Question: # GDB in TUI-mode
When I use gdb in tui-mode the command line show strange behaviour. Maybe the fonts of my powerline make problems.
-

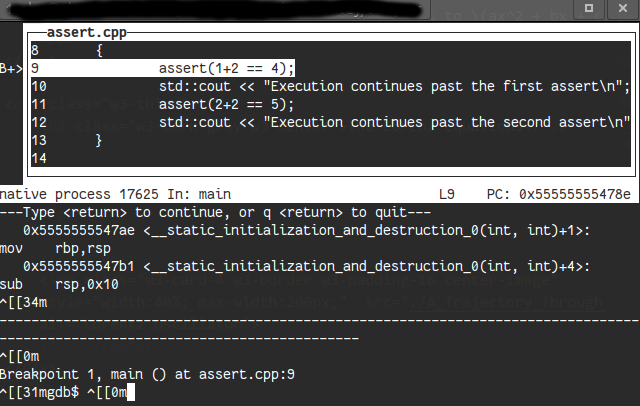
Answer: I solved the problem. The reason was a file, which colorize my gdb. However invoking gdb the following way solved the problem, but the colorize does not work now.
'''
> gdb -n -tui filename
'''